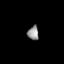
Tissue: lung
Cell type: Endothelial cells
Senescence score: 0.6155
Nuclear area (px): 154
Mean DAPI intensity: 143.974